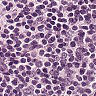
Metastatic tissue present: no